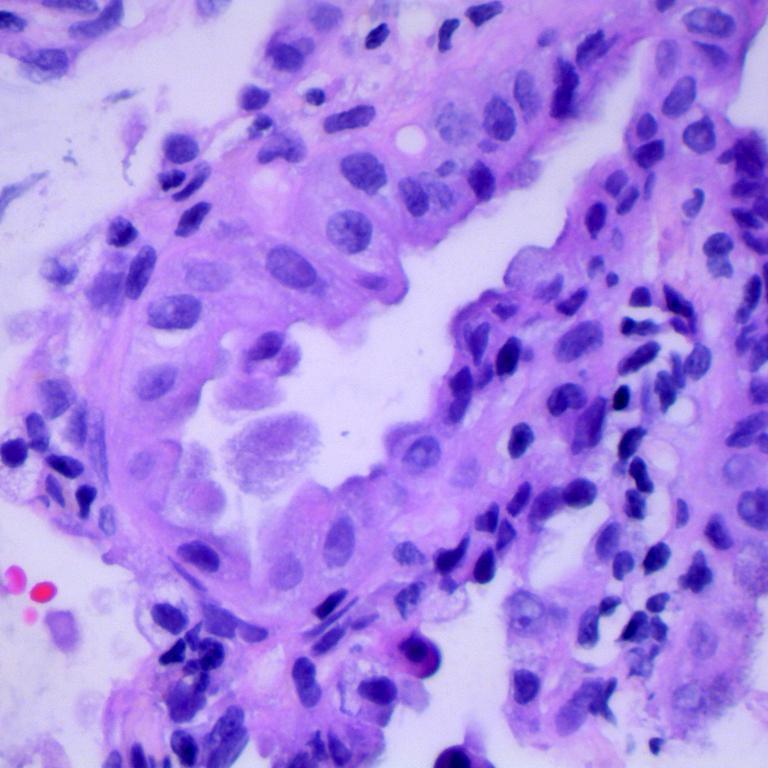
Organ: lung
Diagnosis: adenocarcinomas